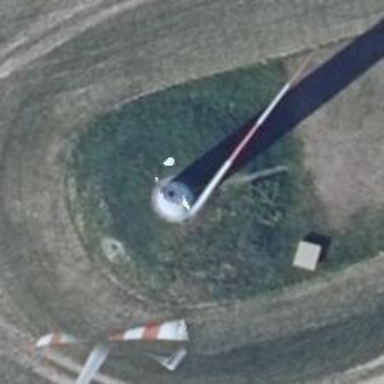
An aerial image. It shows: Wind turbine power generator.